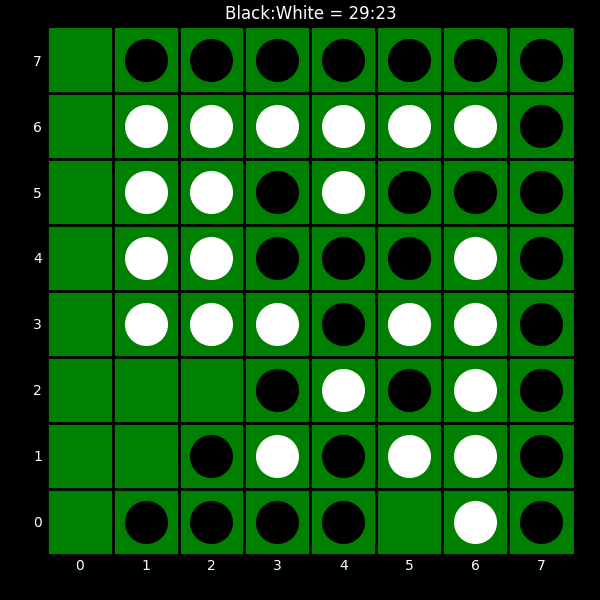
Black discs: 29
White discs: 23